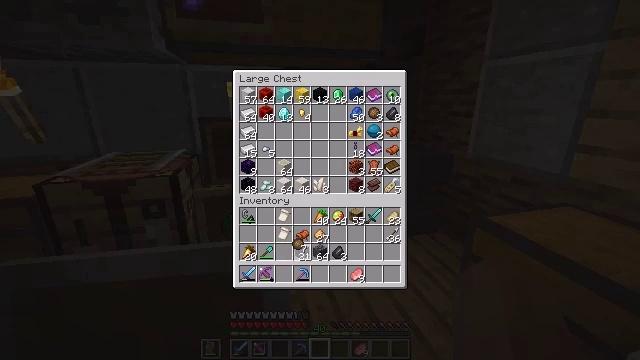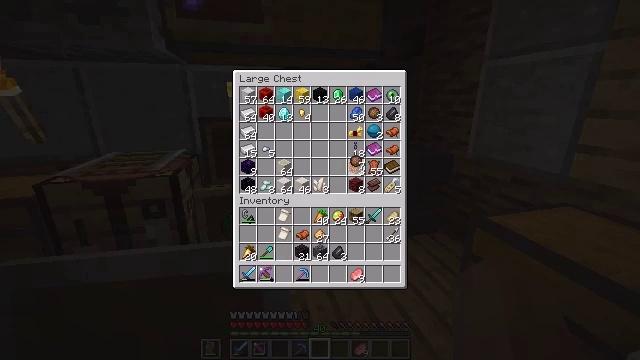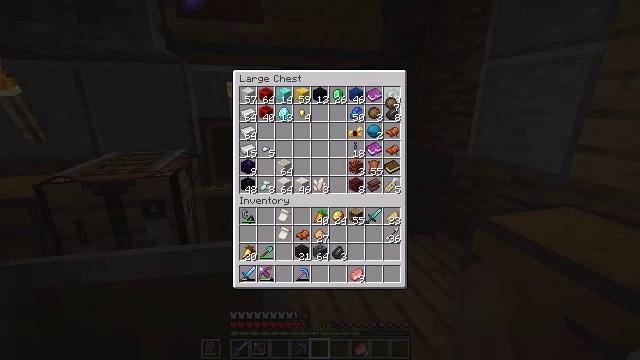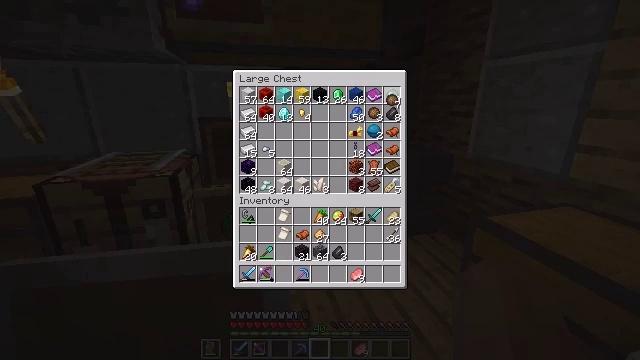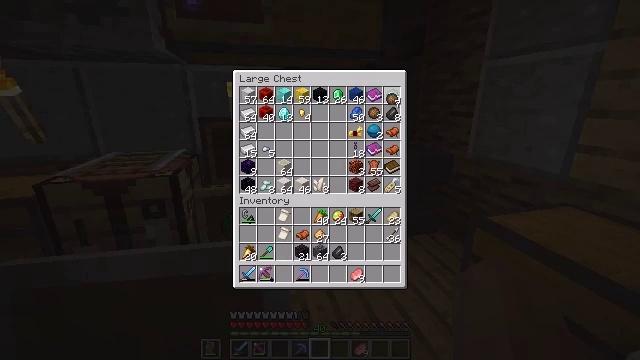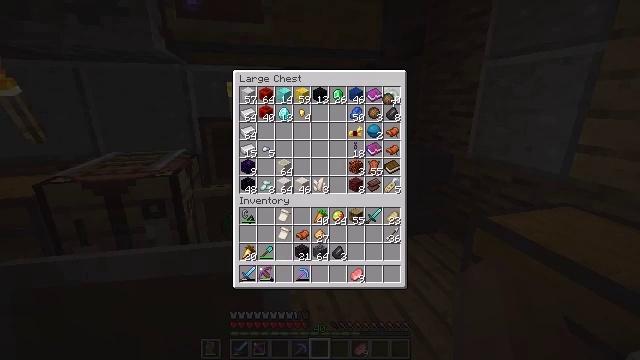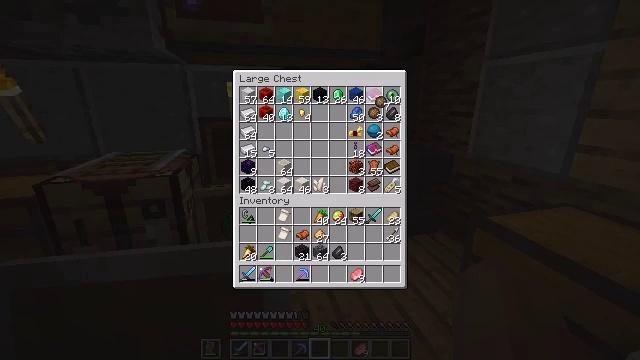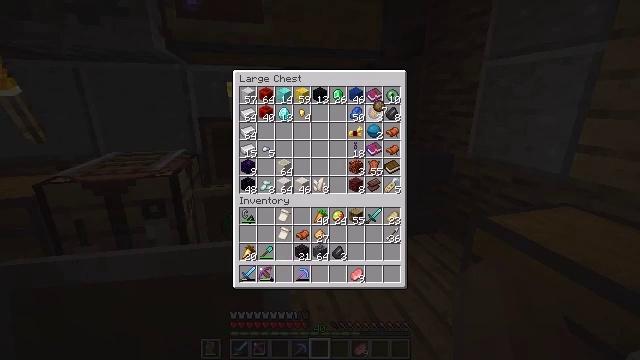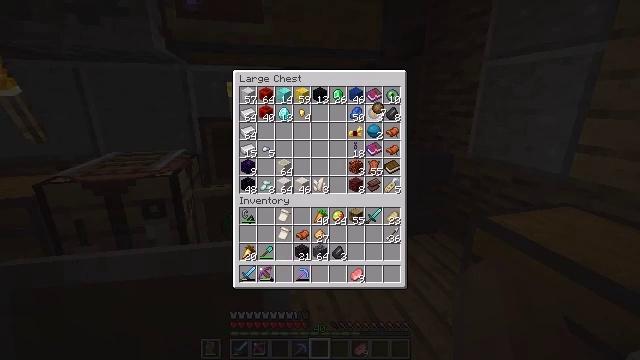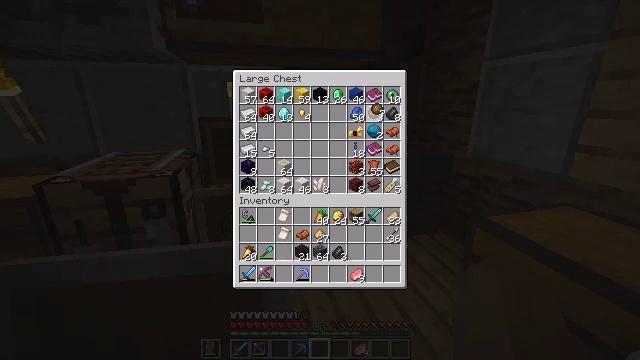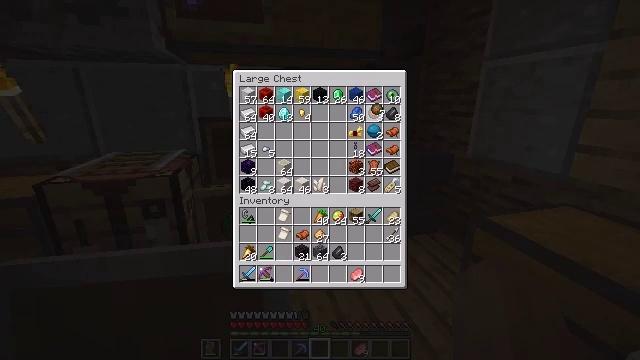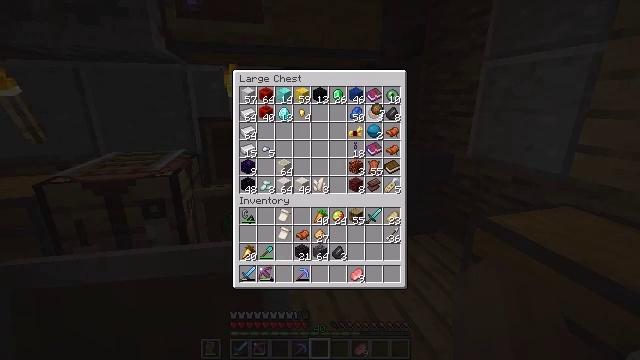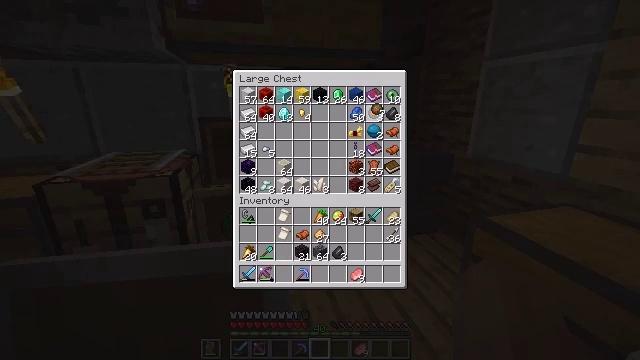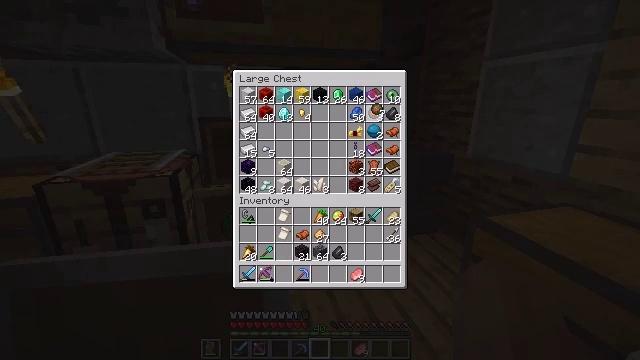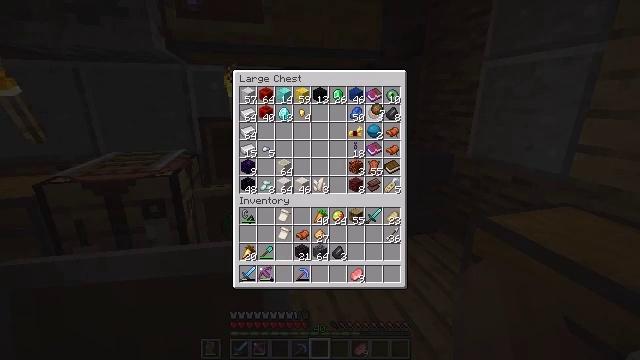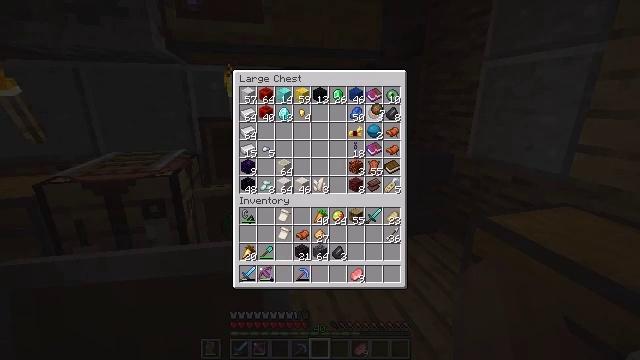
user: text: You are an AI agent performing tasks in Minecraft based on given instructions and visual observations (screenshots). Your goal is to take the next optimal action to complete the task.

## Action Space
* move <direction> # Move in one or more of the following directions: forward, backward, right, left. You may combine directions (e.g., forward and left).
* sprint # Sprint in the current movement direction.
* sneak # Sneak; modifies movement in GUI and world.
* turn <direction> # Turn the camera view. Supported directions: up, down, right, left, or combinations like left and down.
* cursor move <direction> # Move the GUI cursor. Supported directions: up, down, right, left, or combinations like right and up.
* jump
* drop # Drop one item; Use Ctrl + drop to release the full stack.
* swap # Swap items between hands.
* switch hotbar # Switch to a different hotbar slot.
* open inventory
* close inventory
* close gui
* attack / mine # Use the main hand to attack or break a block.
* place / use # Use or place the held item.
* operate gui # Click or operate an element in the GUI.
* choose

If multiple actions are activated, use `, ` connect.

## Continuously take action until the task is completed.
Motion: motion action
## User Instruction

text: Produce netherite scrap by smelting ancient debris.
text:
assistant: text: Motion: cursor move right and up
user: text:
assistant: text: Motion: cursor move right and up
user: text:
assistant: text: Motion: no_op
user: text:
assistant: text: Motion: no_op
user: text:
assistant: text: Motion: no_op
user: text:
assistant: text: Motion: cursor move left
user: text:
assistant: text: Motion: no_op
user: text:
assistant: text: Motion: no_op
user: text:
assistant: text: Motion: no_op
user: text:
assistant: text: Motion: no_op
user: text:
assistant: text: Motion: no_op
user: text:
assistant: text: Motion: no_op
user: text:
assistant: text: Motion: no_op
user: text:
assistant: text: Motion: operate gui
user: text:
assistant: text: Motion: operate gui
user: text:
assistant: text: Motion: no_op
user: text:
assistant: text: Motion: no_op
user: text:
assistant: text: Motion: no_op
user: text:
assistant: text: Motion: cursor move right and down
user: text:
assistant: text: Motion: no_op
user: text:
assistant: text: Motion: no_op
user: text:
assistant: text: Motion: no_op
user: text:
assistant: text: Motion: cursor move down
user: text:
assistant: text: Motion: cursor move left and down
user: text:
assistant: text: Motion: cursor move left and down
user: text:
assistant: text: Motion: cursor move left and down
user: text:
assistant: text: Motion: no_op
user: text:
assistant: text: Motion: no_op
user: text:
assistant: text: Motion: no_op
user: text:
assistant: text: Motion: no_op